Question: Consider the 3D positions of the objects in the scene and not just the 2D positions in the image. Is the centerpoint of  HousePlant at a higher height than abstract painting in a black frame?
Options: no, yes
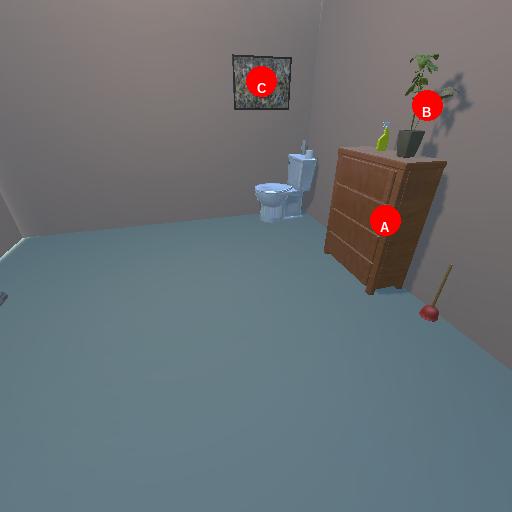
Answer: no